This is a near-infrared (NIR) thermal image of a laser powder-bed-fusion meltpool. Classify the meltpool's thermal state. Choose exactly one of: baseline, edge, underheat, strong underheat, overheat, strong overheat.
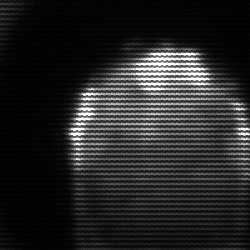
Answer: edge